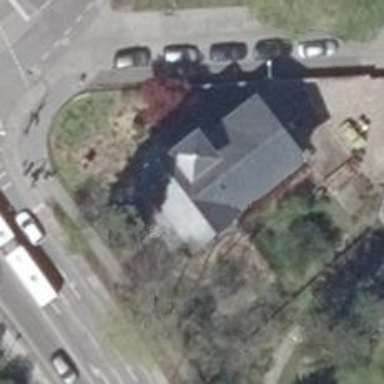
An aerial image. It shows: Café.